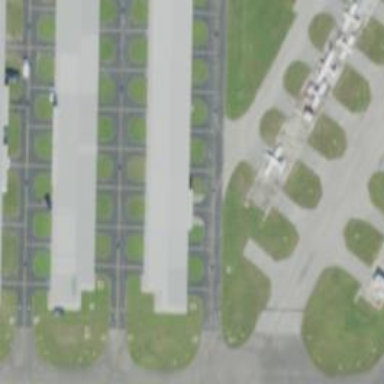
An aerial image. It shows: Image of taxiway at airport.